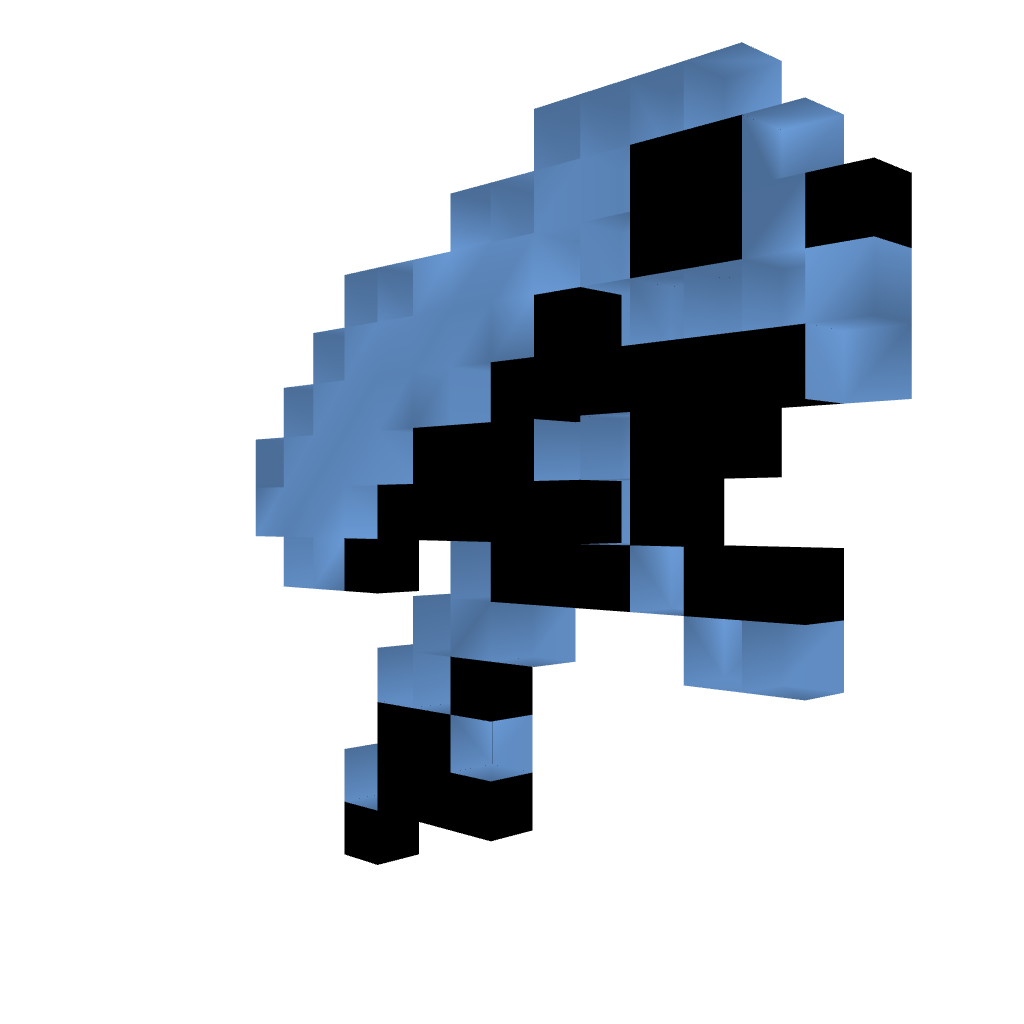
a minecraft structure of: Ghost from Castlevania 1 bad low quality